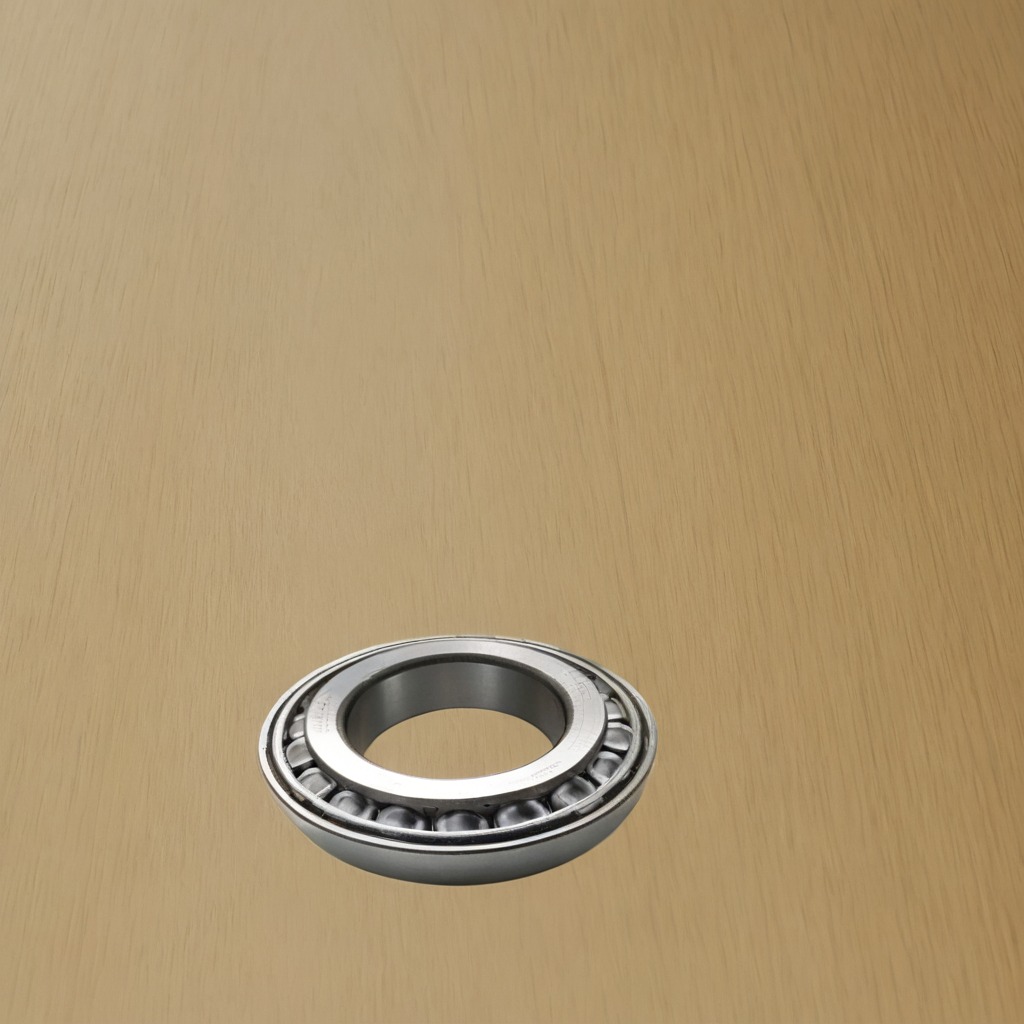
A metal ball bearing is lying on the plywood surface in a paint workshop.